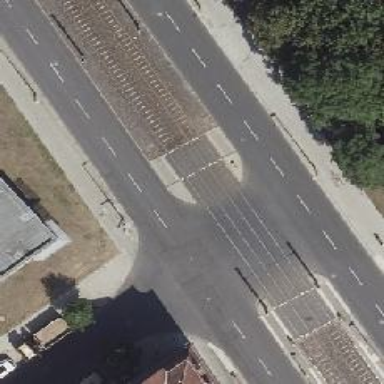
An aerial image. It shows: Unmarked footway crossing with pedestrian island.